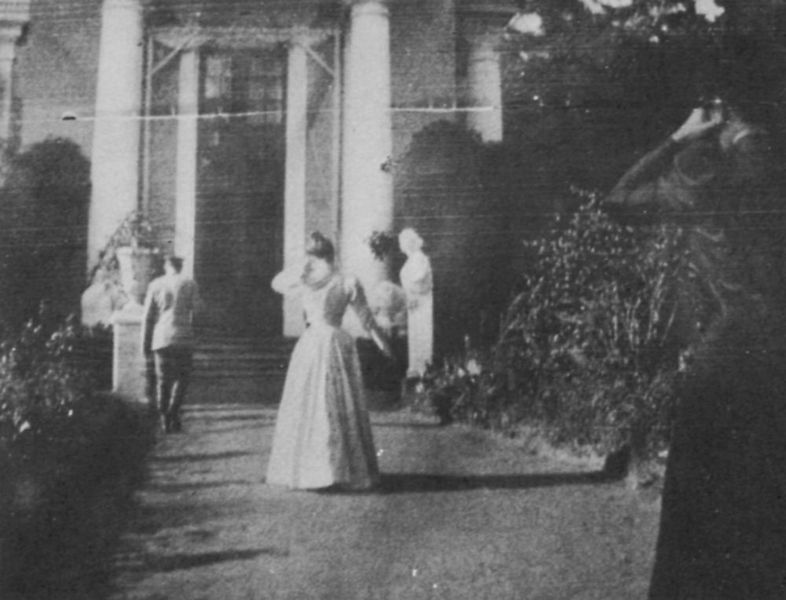
Titel: Sommer auf Archangelskoje, Rückkehr von einem Nachmittagsspaziergang
Künstler: Russischer Photograph
Schlagwörter: laub, mann, schatten, weiß, bäume, menschen, frau, frisur, grau, hell, hintergrund, kleid, rücken, schwarz, säulen, tür, haus, park, weg, kleidung, mensch, büsche, sonne, sträucher, garten, skulptur, statue, vase, fassade, hof, türe, treppe, stufen, plastik, foto, fotografie, photographie, eingang, gang, palast, rückenfigur, schwarzweiss, photo, portal, anwesen, schwarzes kleid